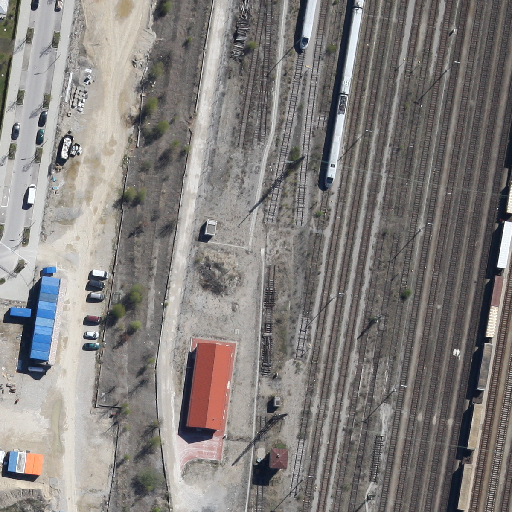
Referring expression: car